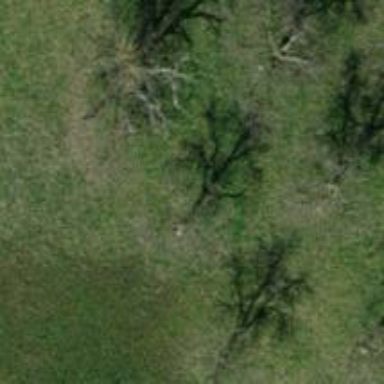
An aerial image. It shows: Single tag "natural: tree."